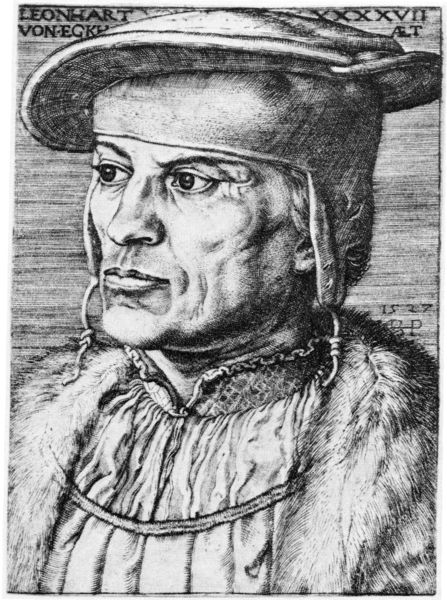
Titel: Bildnis des Leonard van Eck
Künstler: Barthel Beham
Institution: (Seriendruck)
Schlagwörter: kopf, mann, schatten, umhang, weiß, hintergrund, hut, licht, mund, nase, ohr, profil, schwarz, zeichnung, blick, hemd, kappe, augen, band, falten, gesicht, kragen, pelz, bildnis, herr, niederlande, portrait, porträt, signatur, geistlicher, mantel, brustbild, kinn, lippen, renaissance, fell, schrift, wangen, kette, grafik, graphik, papst, riemen, inschrift, brauen, pupillen, jahreszahl, krempe, ohrläppchen, name, buch, druck, monogramm, schraffur, radierung, stich, titel, schwarzweiß, zeitung, beschriftung, kardinal, pelzkragen, wams, naturalistisch, dürer, niederland, orh, bänder, kupferstich, von, bartel beham, leonhard von eck, hohlwange, ohrenklappen, leonard, backenknochen, leonhard, leonhart, 1527, 47, bp, druckerzeugnis, egk, von egk, xxxxvii, nordalpinen